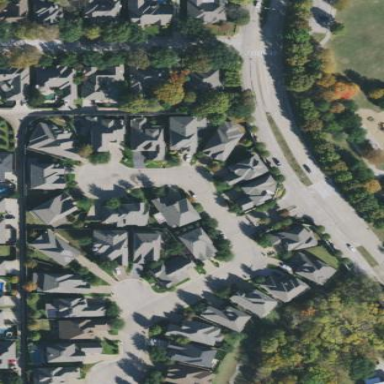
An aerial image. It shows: Residential area consisting of single-family homes.